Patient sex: F
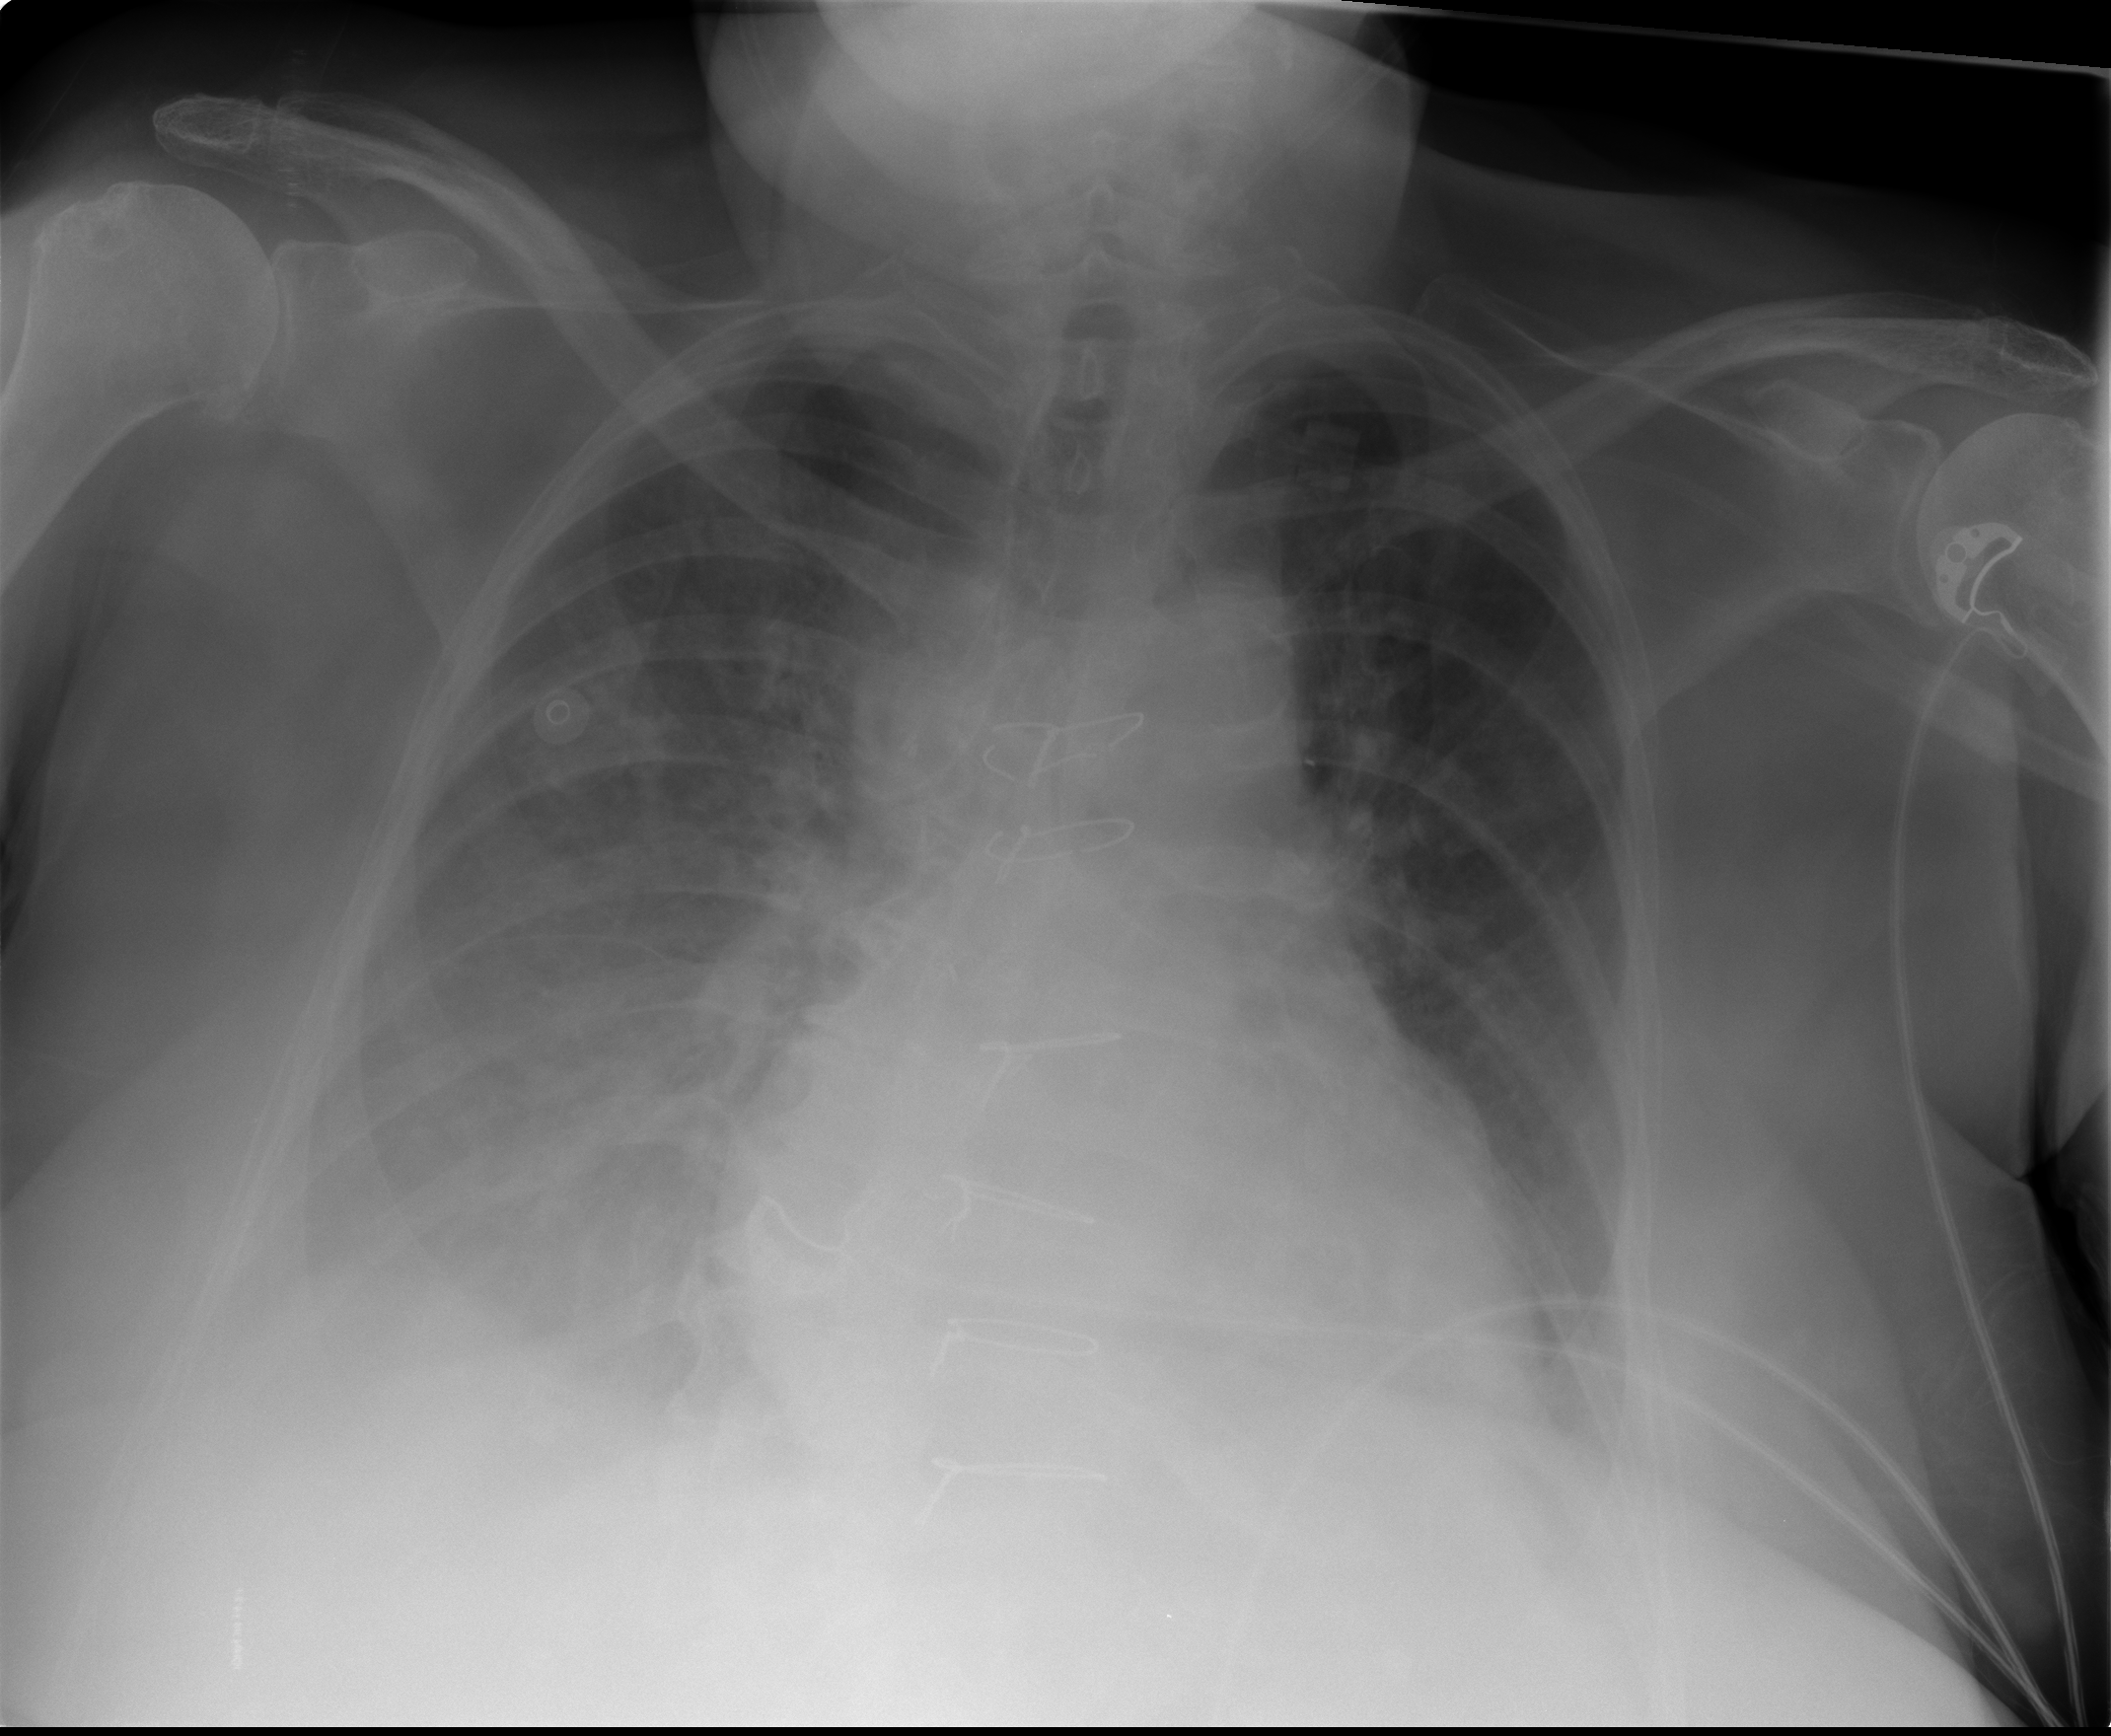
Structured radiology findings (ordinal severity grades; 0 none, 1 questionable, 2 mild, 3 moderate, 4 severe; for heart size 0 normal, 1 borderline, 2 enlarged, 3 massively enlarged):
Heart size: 2
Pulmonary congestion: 2
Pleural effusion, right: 3
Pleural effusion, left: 1
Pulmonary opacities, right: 0
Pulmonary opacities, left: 0
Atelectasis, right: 2
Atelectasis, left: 2